Interaction volume radius: 5 \u00c5
Interaction volume height: 10 \u00c5
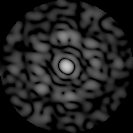
Disorder parameter: 0.7006